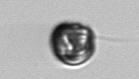
Label: Dinophyceae